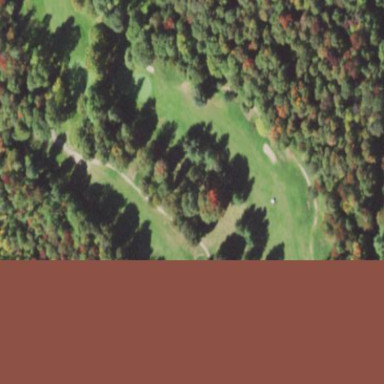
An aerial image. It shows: Scenic golf fairway.